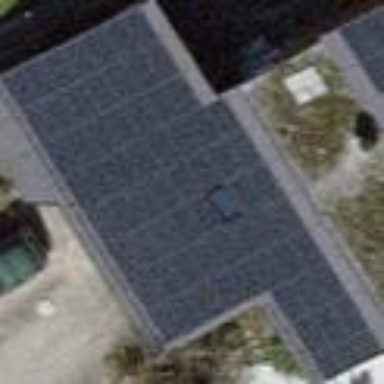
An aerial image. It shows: Solar power generator using photovoltaic panels.